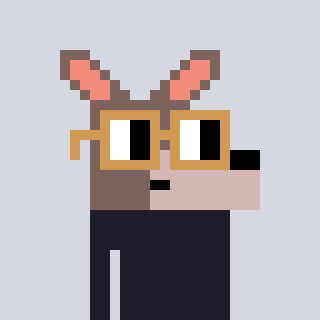
a pixel art character with square brown glasses, a kangaroo-shaped head and a teal-colored body on a cool background